Question: Consider the following tables :
'''
account => ID, Login, Pass, Email, Level, IDNum, Name
records => RID, Status, IDNum, Reason, Type, Amount, Date, SubmitterID
'''
Now I join the tables with the following query:
'''
SELECT account.Name FROM account, records WHERE records.IDNum = account.IDNum
'''
In the query above the Name field would be joined based on matching IDNum, however if I want to get the Name field 'WHERE account.ID = records.ID' and also 'WHERE records.IDNum = account.IDNum' simultaneously, would that be possible?
Question in short, joining the 2 queries below into one :
'''
SELECT account.Name FROM account, records WHERE records.IDNum = account.IDNum
SELECT account.Name FROM account, records WHERE records.SubmitterID = account.ID
'''
I'm probably not clear enough, please check the example data below :

So obviously the 'Name' field of the first query would return John, and return Chris for the second query. I want to display names in one query.
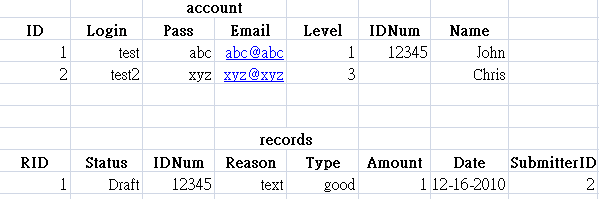
Answer: You are actually joinging EVERY rows and then filter out to retains only the one you want. You should instead filter them out right with the join:
'''
select account.Name
FROM account
INNER JOIN records ON (records.IDNum = account.IDNum AND records.SubmitterID = account.ID)
'''
Seems you need and 'OR' instead of 'AND' in the above 'JOIN'. Thus:
'''
select account.Name
FROM account
INNER JOIN records ON (records.IDNum = account.IDNum OR records.SubmitterID = account.ID)
'''
'''
create table account (id int, IDNum int, Name char(5));
insert into account values (1, 12345, 'John'), (2, NULL, 'Chris');
create table records (RID int, IDNum int, SubmitterID int);
insert into records values (1, 12345, 2);
select account.Name
FROM account
INNER JOIN records ON (records.IDNum = account.IDNum OR records.SubmitterID = account.ID);
'''
yields (with MySQL 5.1.46):
Something like this?
'''
select account.Name as byIDNum, NULL bySubmitterID
from account
inner join records USING (IDNum)
union
select NULL, account.Name
from account
inner join records ON (records.SubmitterID = account.ID);
'''